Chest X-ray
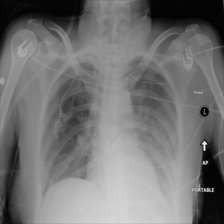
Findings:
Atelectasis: positive
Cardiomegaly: negative
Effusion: positive
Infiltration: negative
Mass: negative
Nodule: negative
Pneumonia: negative
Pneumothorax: negative
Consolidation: negative
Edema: negative
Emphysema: negative
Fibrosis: negative
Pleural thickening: negative
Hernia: negative